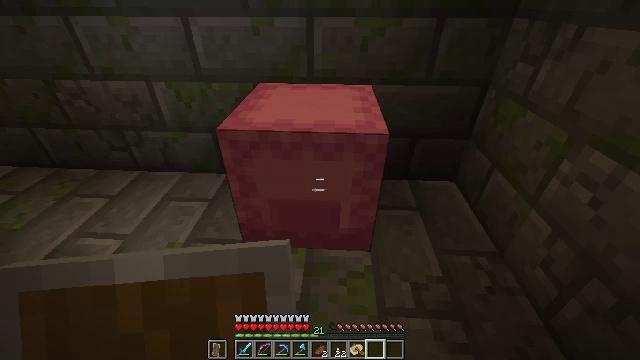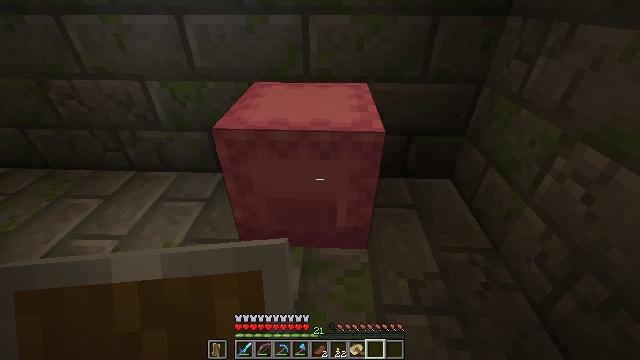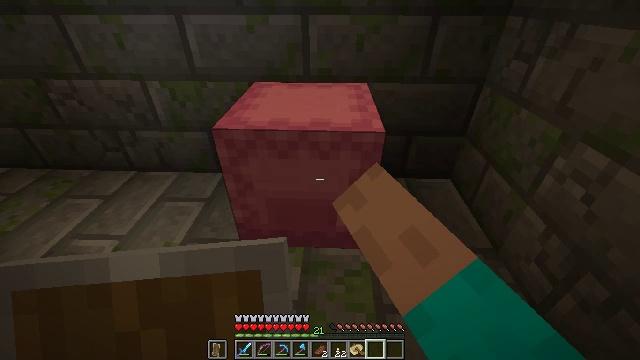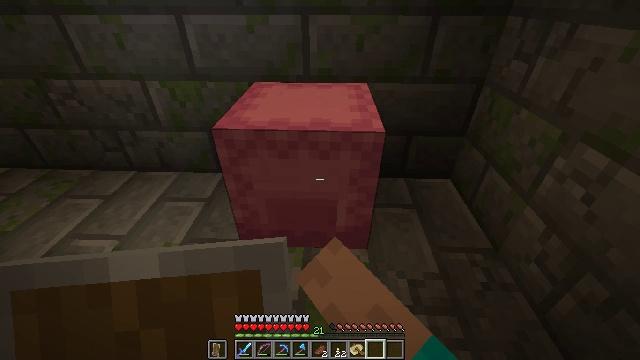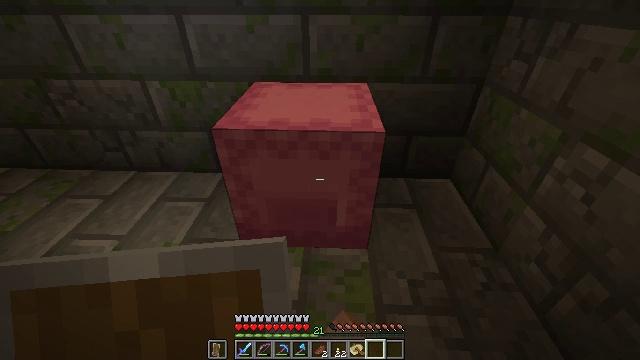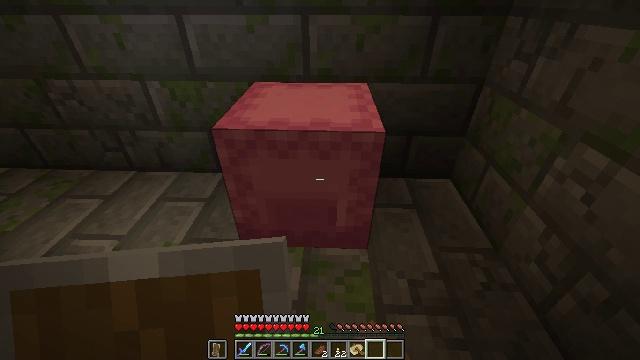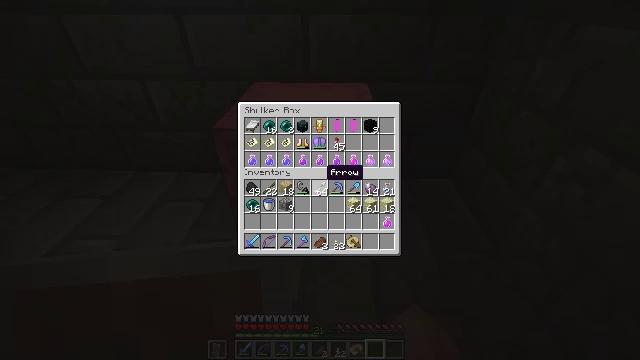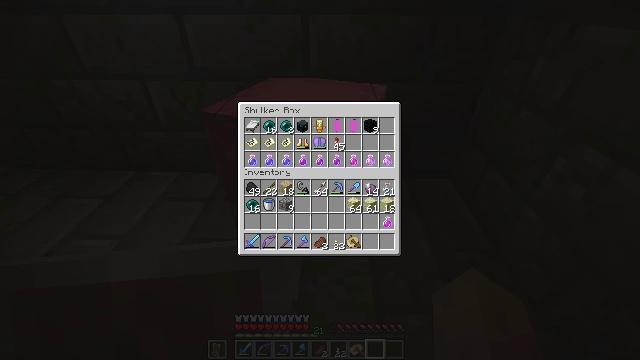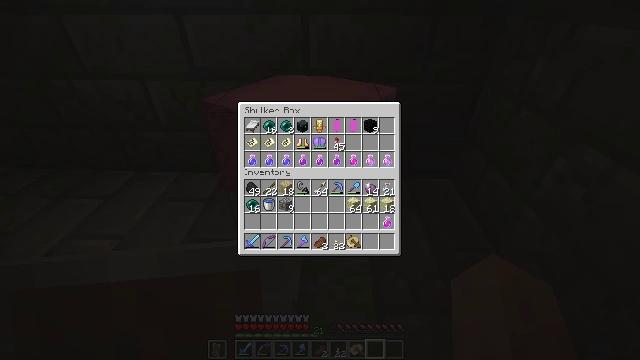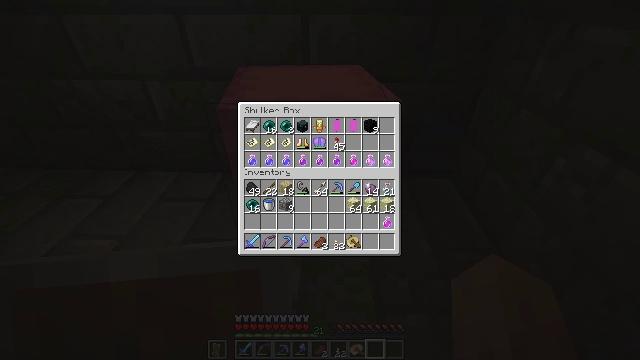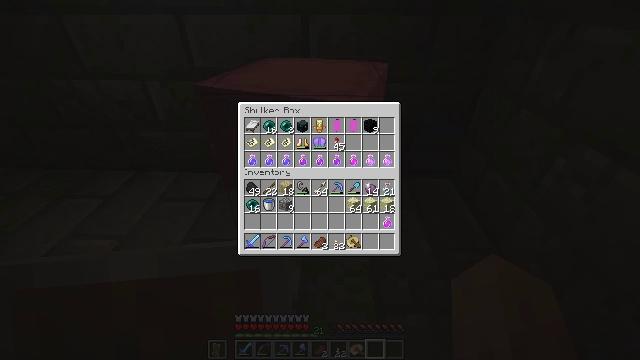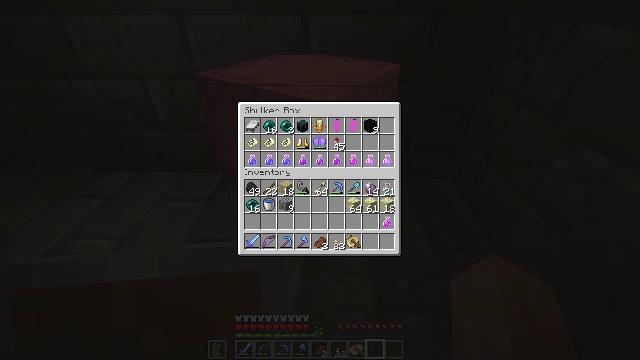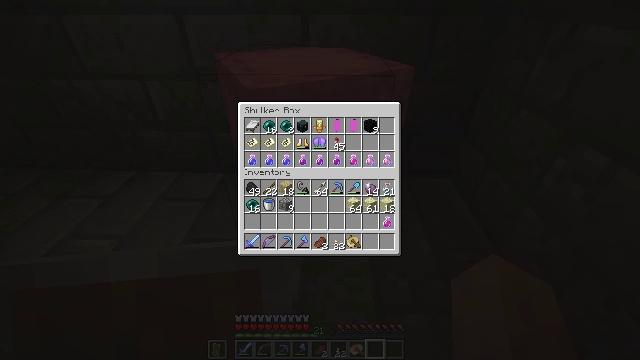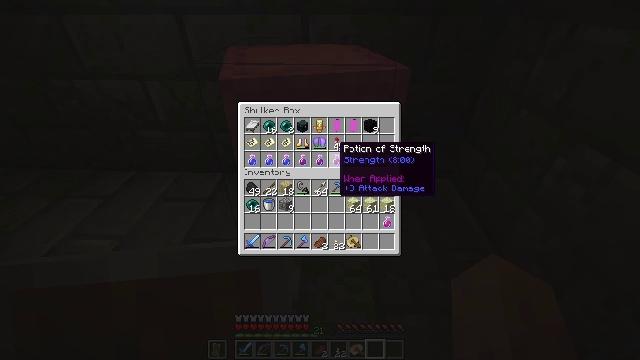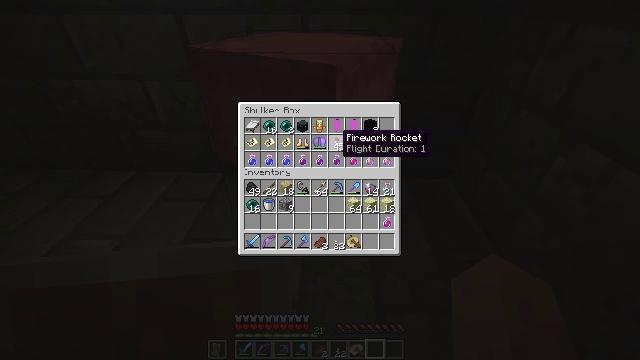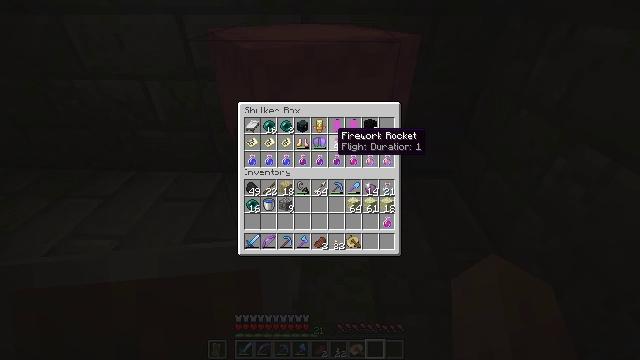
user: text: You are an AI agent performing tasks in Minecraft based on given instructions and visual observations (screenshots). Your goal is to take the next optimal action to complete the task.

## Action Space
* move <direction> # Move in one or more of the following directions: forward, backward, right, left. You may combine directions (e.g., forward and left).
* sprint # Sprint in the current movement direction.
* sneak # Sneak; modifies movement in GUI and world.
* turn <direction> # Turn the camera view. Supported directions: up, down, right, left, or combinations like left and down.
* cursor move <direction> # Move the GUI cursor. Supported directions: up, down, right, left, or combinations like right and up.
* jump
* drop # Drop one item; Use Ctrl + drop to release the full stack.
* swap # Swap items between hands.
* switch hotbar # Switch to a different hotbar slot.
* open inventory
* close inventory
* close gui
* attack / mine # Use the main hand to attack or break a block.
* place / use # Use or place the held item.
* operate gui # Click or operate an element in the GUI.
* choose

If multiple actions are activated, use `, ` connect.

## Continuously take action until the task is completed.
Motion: motion action
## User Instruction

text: Break the pink shulker box to move it.
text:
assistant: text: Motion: use / place
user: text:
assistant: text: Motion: use / place
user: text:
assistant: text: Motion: no_op
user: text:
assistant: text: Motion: no_op
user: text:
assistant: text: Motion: no_op
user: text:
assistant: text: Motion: open gui
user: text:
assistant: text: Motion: no_op
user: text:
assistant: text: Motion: no_op
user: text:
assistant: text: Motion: no_op
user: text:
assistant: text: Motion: no_op
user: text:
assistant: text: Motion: no_op
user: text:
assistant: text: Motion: no_op
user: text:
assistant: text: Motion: cursor move right and up
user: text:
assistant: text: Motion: cursor move up
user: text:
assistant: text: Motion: no_op
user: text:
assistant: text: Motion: cursor move left
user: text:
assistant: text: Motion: cursor move left
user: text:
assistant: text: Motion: cursor move left
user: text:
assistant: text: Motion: cursor move left and up
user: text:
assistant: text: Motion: cursor move up
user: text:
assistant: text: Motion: cursor move right and up
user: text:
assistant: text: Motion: cursor move right
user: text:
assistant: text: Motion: no_op
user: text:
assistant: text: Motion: no_op
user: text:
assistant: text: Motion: no_op
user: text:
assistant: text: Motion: no_op
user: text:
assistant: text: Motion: no_op
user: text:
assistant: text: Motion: no_op
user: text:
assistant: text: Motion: cursor move left and down
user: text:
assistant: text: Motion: cursor move left